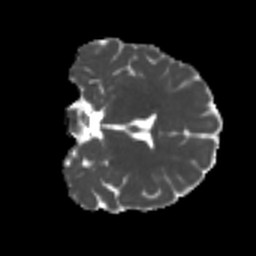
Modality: MD
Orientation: coronal
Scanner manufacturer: siemens
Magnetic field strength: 3 T
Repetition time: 4 s
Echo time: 0.0594 s